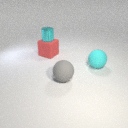
small cyan metal cylinder above large red rubber cube